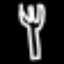
Label: fork